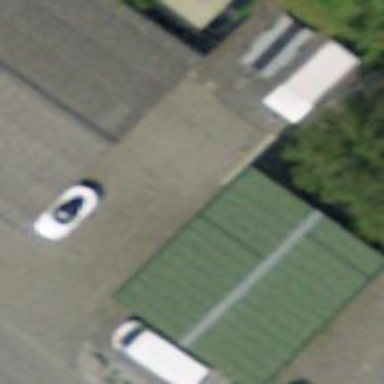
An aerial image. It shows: View of roof of building.